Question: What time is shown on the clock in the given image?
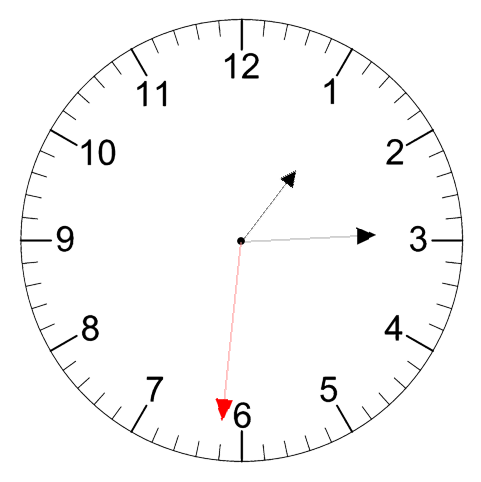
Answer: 01:14:31